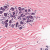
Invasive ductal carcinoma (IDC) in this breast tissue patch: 0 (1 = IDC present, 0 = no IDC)